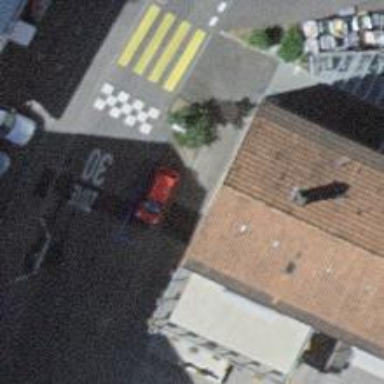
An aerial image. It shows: Parking lane for vehicles.